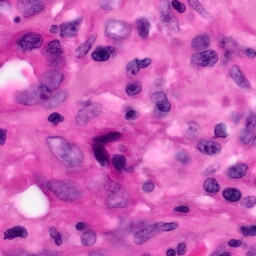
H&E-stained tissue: Pancreatic